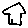
Label: house